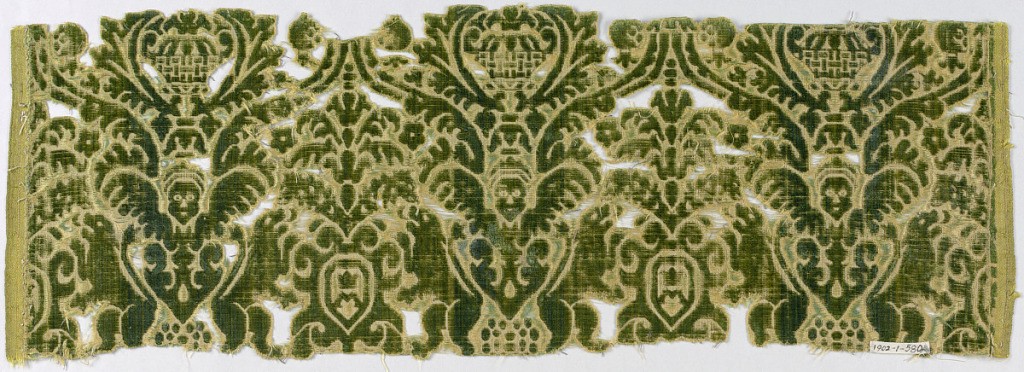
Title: Fragment
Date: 16th century
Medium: silk Technique: supplementary warp forming raised pile (velvet)
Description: Design based on a coat-of-arms. Lions on either side of a shield that is a double-headed eagle (shield may contain a crowned 'M') alternate with an angel or winged grotesque with an eschutcheon. In green velvet on deep tan.